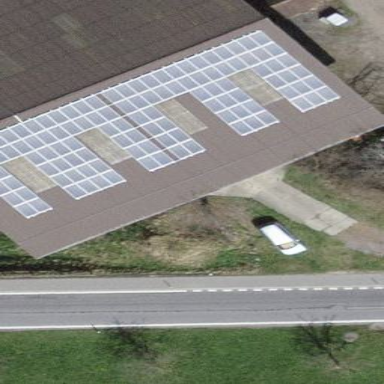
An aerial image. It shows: Solar photovoltaic panel generator.